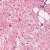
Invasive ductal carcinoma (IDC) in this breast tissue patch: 1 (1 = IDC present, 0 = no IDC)